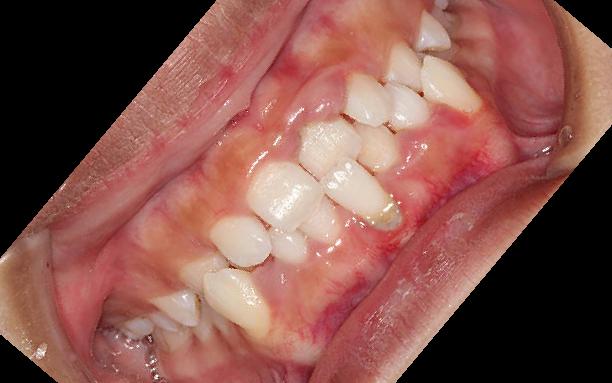
Condition: Gingivitis